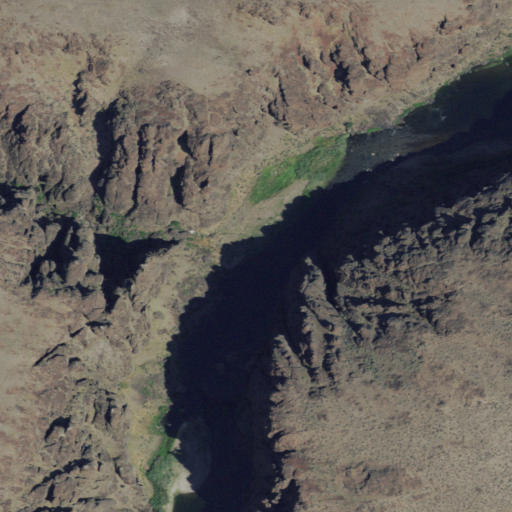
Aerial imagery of valley in Oregon named Hanson Canyon containing shrub, evergreen forest, grassland, and open water